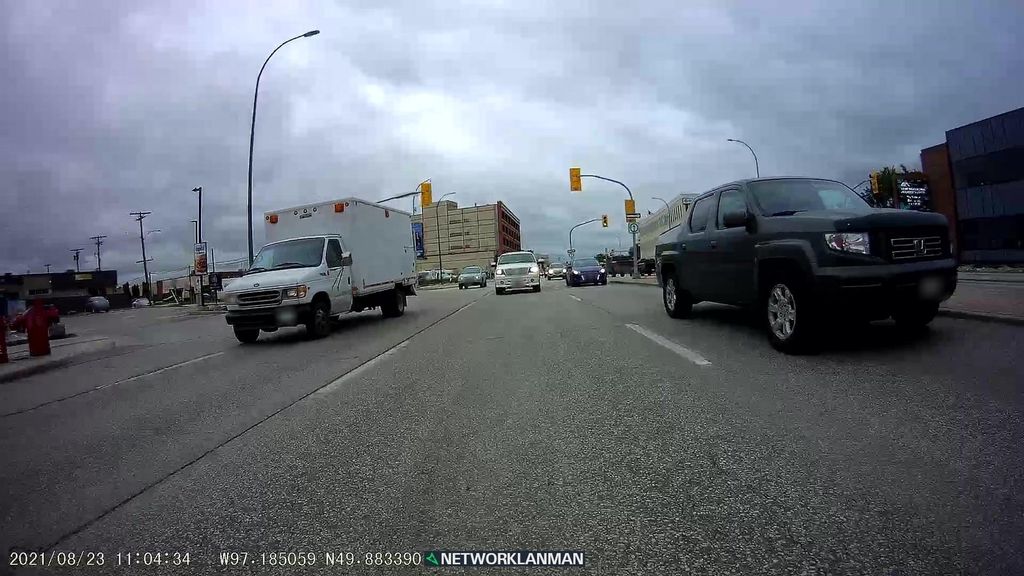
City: winnipeg